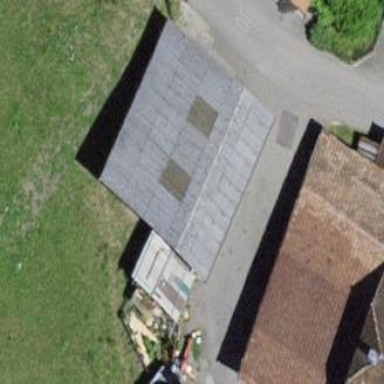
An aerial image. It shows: Barn.